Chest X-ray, AP view. Patient: 32 years old, sex F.
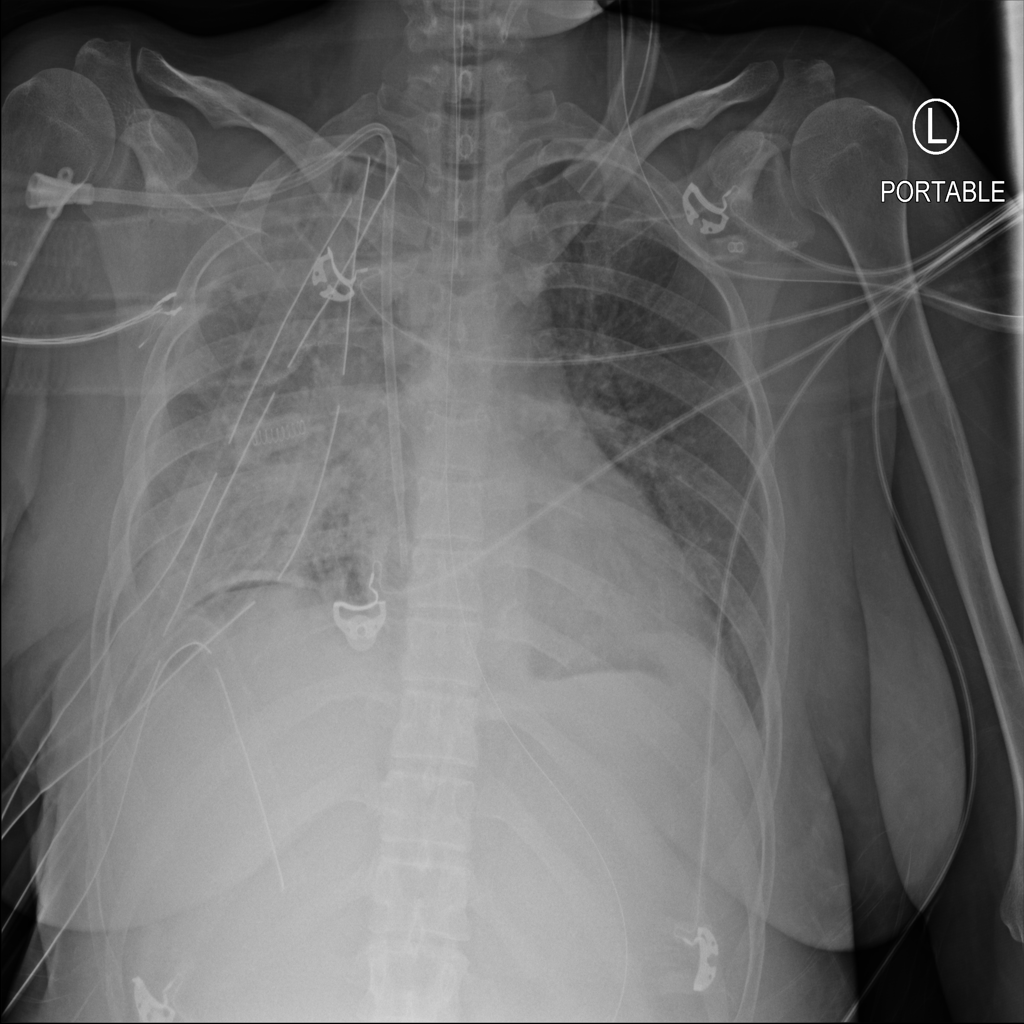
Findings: Infiltration